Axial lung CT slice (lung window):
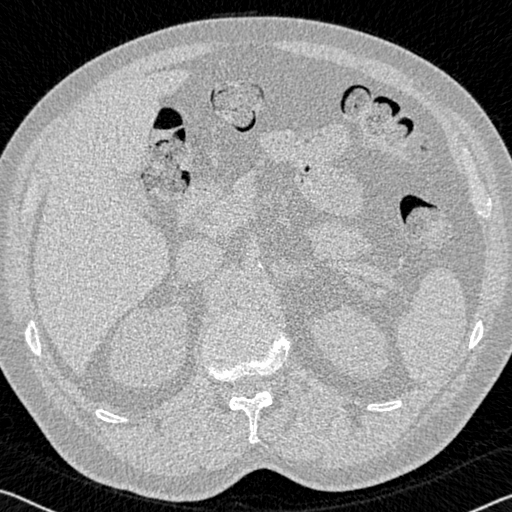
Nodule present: no